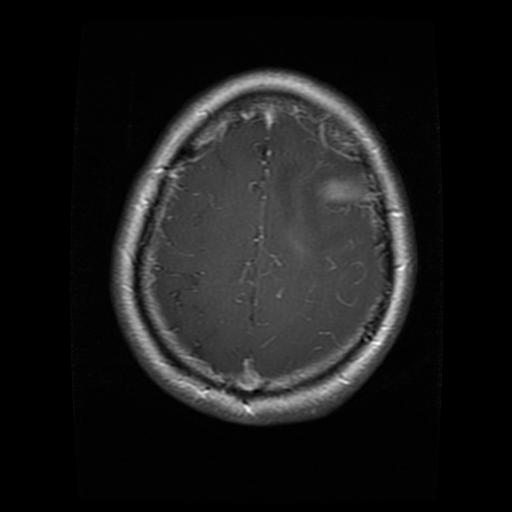
Label: glioma